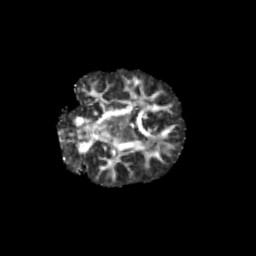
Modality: FA
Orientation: coronal
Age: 9
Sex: female
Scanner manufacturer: siemens
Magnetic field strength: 3 T
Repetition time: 3.8 s
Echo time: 0.07 s